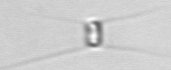
Label: Chaetoceros_tenuissimus